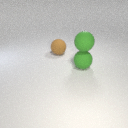
large green rubber sphere above large green rubber sphere